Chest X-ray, PA view. Patient: 78 years old, sex F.
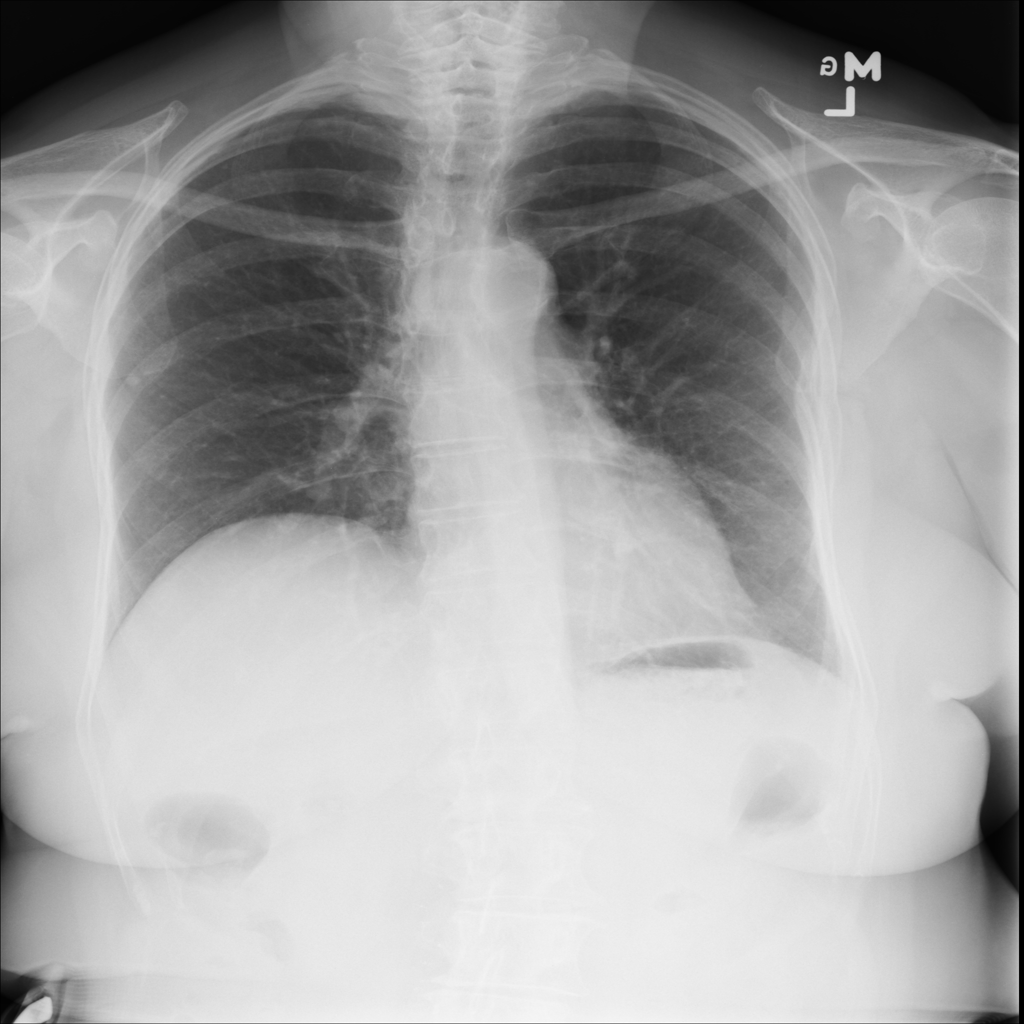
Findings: Nodule